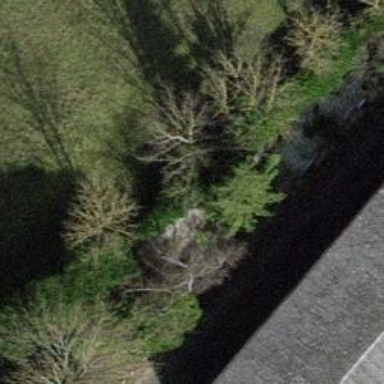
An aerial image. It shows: Evergreen tree with needle-leaved leaves.